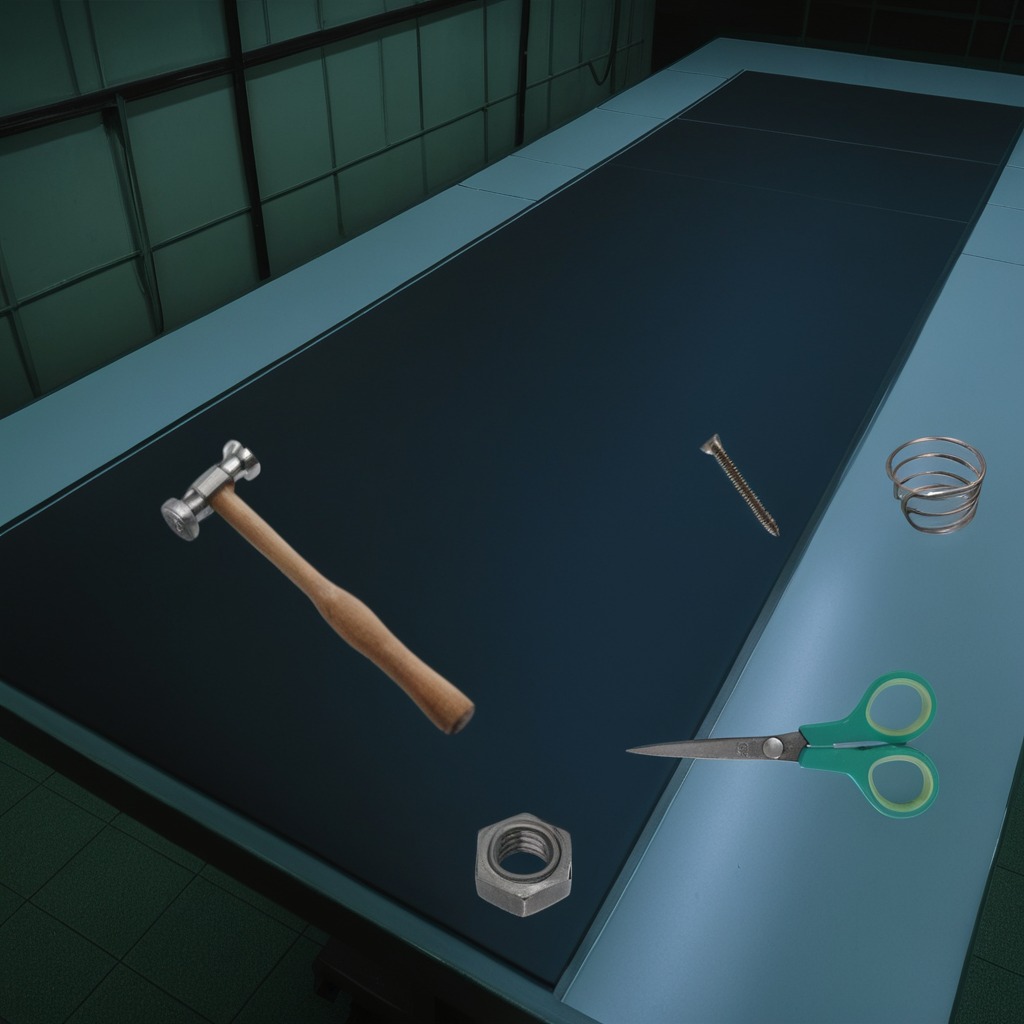
A metal machine screw, a hammer, a coiled metal spring, a metal nut, and a pair of scissors are lying on a clean empty table in a railway signal maintenance room lit by harsh overhead fluorescents.